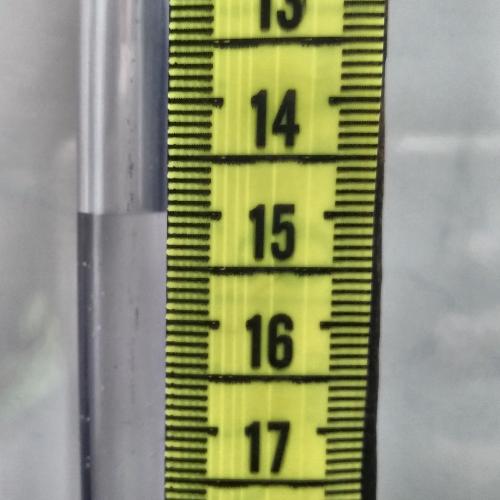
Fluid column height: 15.0 cm